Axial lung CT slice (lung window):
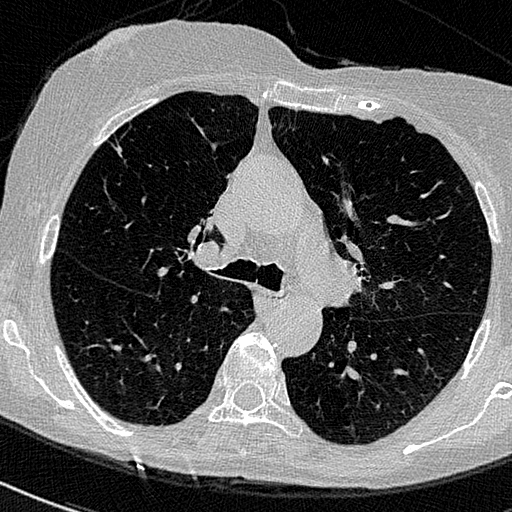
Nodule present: no